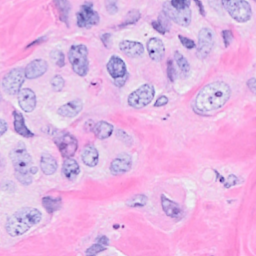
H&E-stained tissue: Breast